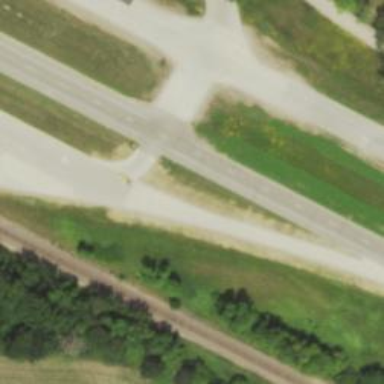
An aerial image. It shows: Weighbridge on service road.